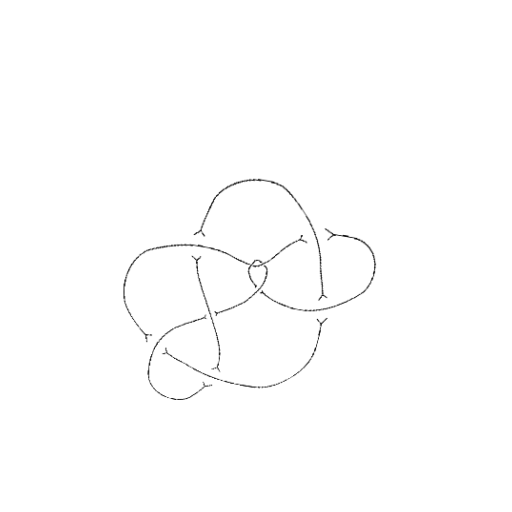
Crossing number: 9